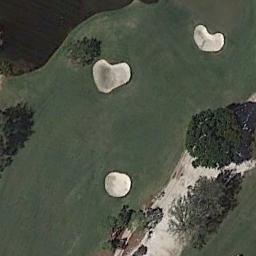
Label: golf_course